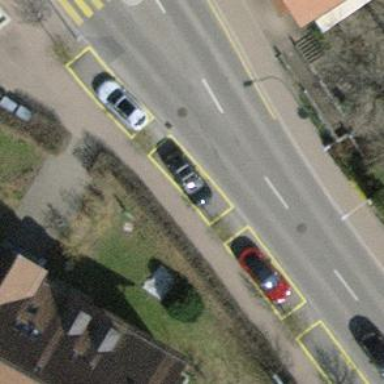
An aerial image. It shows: Parking available on the street side.